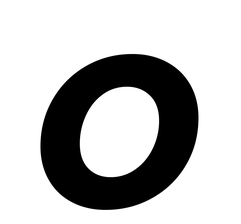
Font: Poppins-SemiBoldItalic